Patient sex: M
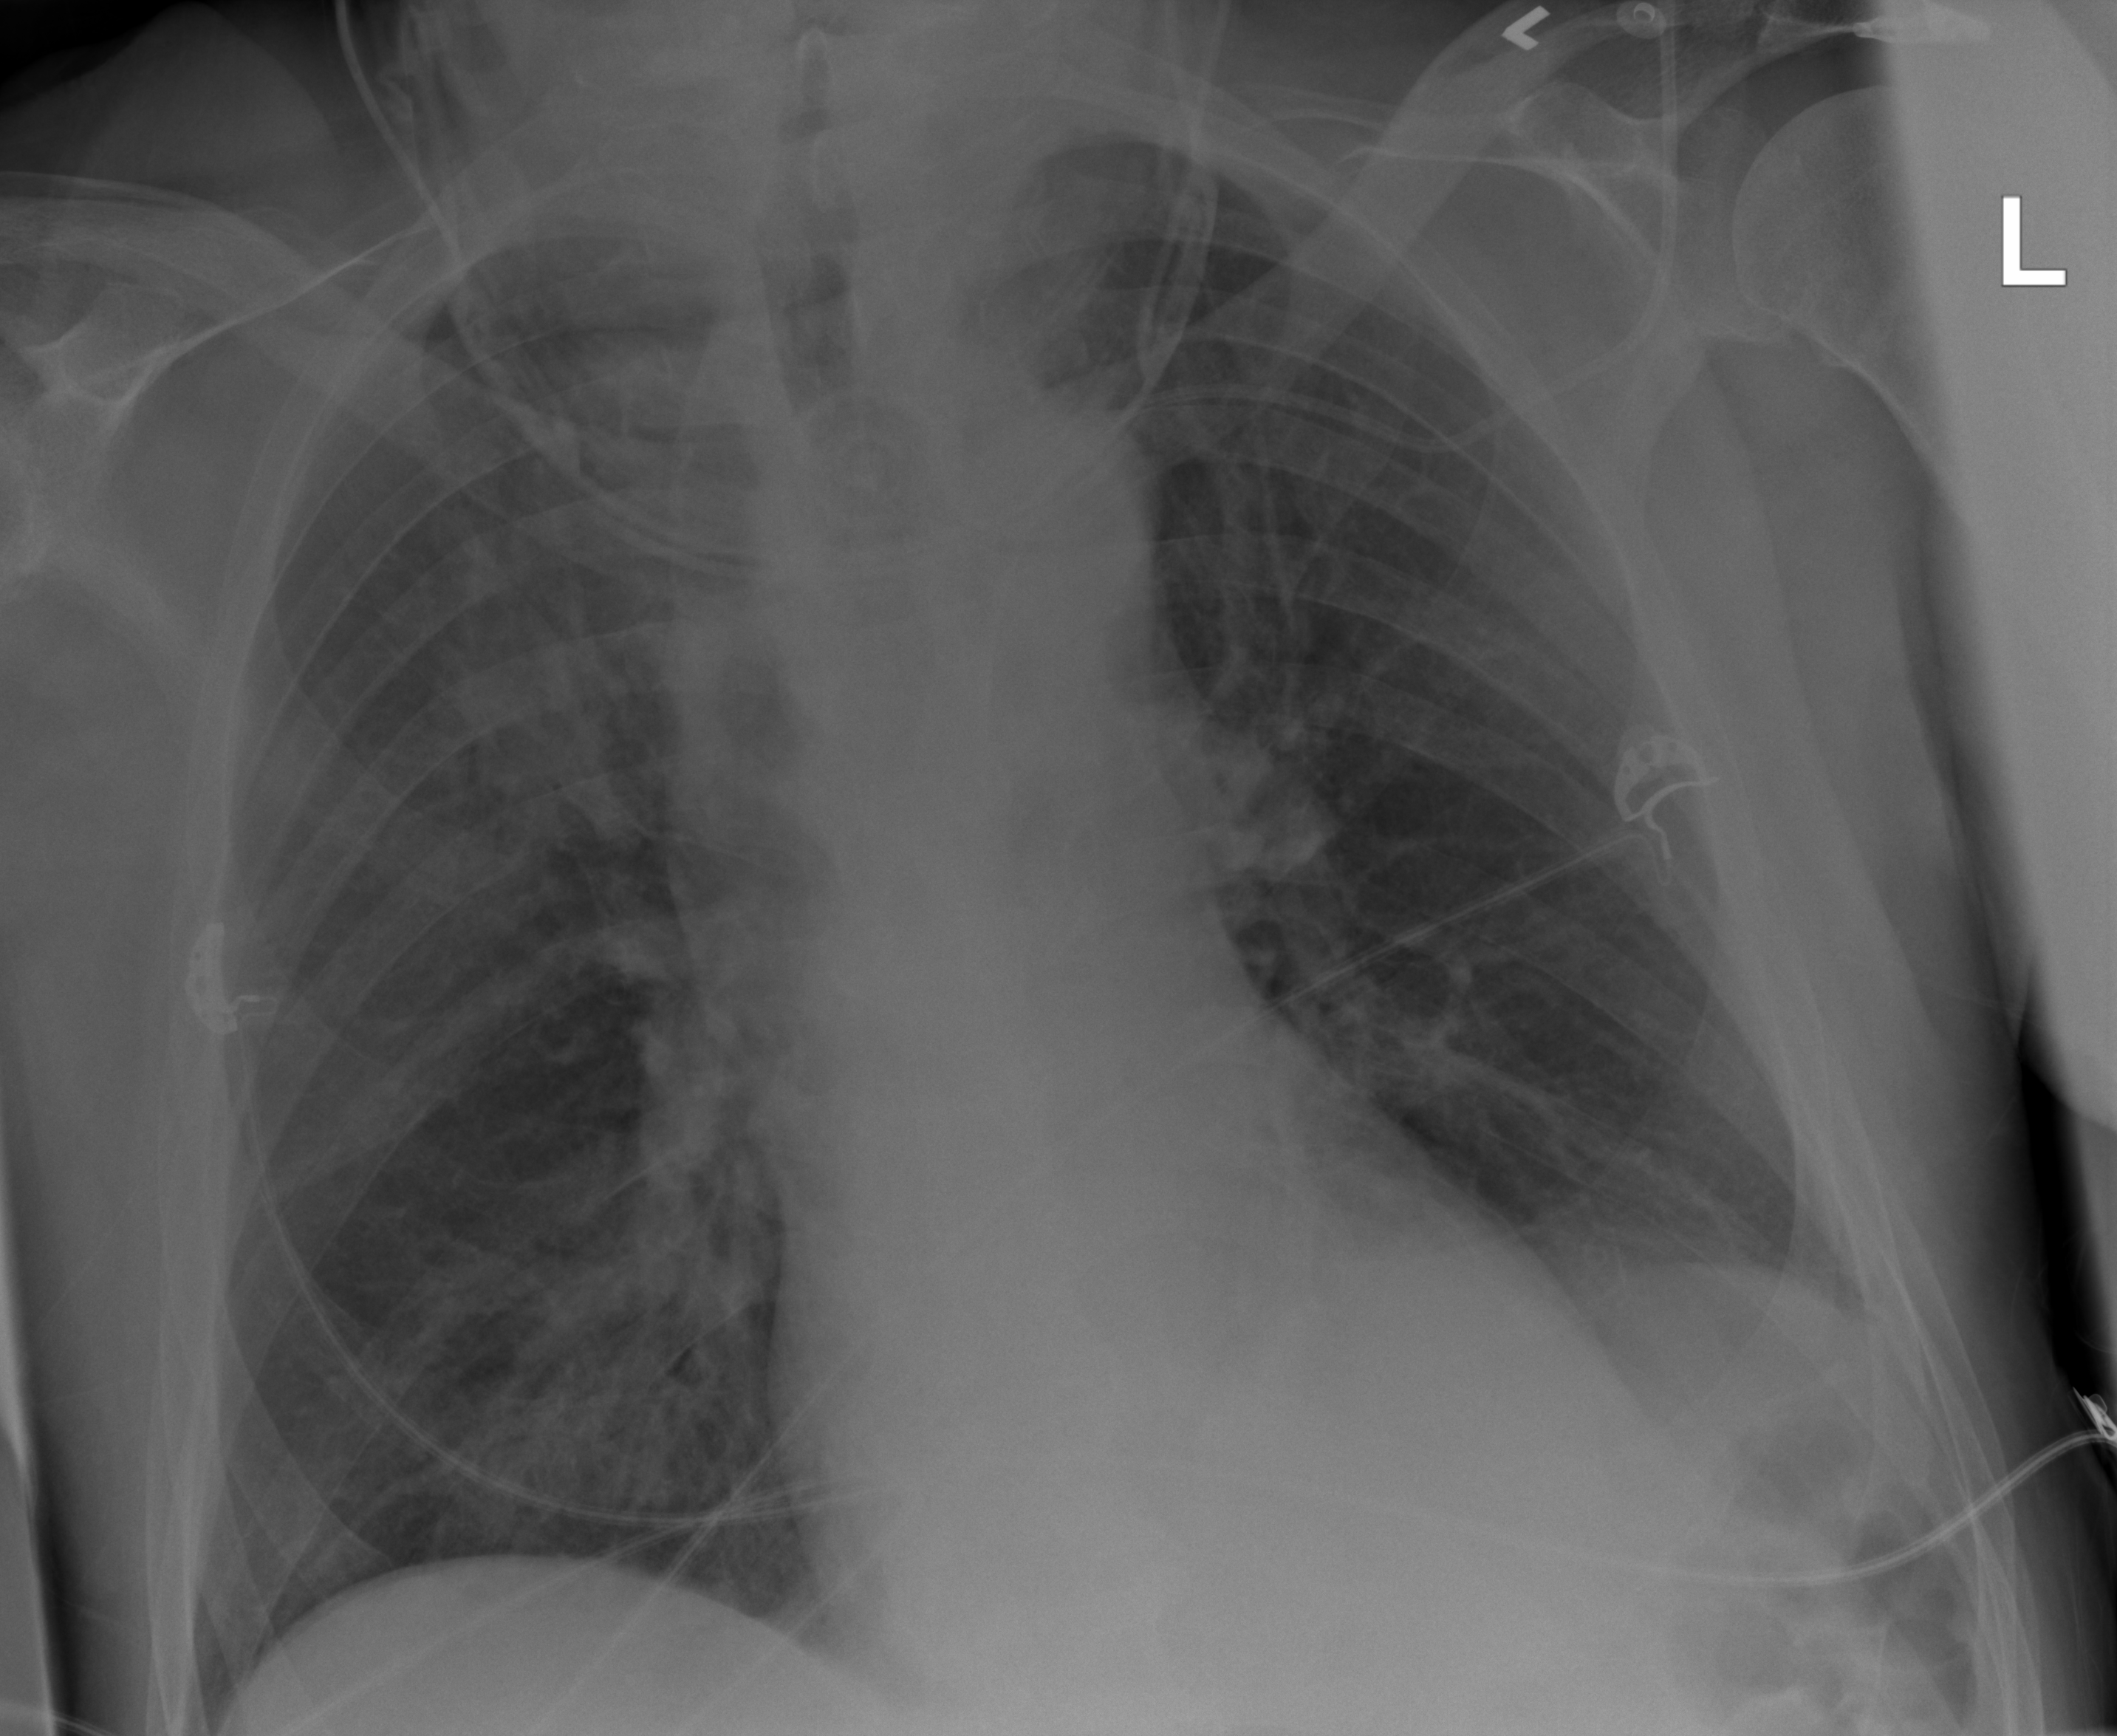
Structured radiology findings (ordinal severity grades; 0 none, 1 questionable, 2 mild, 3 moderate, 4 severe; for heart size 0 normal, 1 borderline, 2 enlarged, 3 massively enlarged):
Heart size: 0
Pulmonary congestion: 2
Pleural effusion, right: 0
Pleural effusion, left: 2
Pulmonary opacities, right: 2
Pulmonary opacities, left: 0
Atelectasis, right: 2
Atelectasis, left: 2